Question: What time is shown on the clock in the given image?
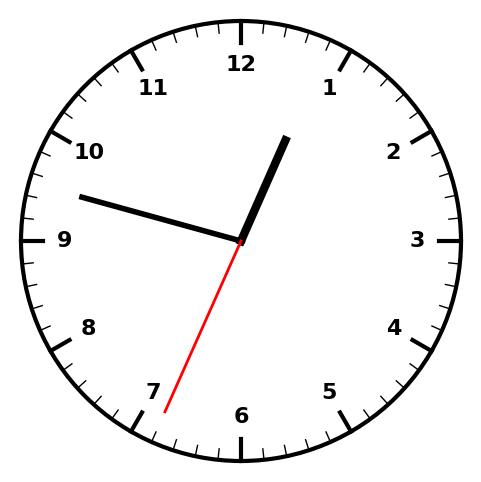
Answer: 12:47:34